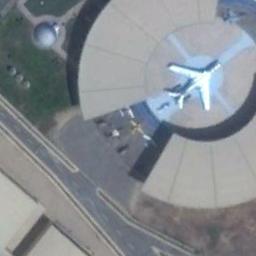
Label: airplane